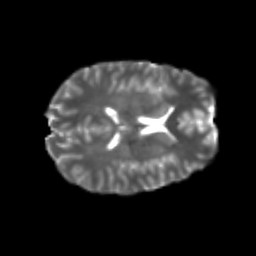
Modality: T2w
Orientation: axial
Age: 23
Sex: male
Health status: healthy
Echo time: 0.074 s